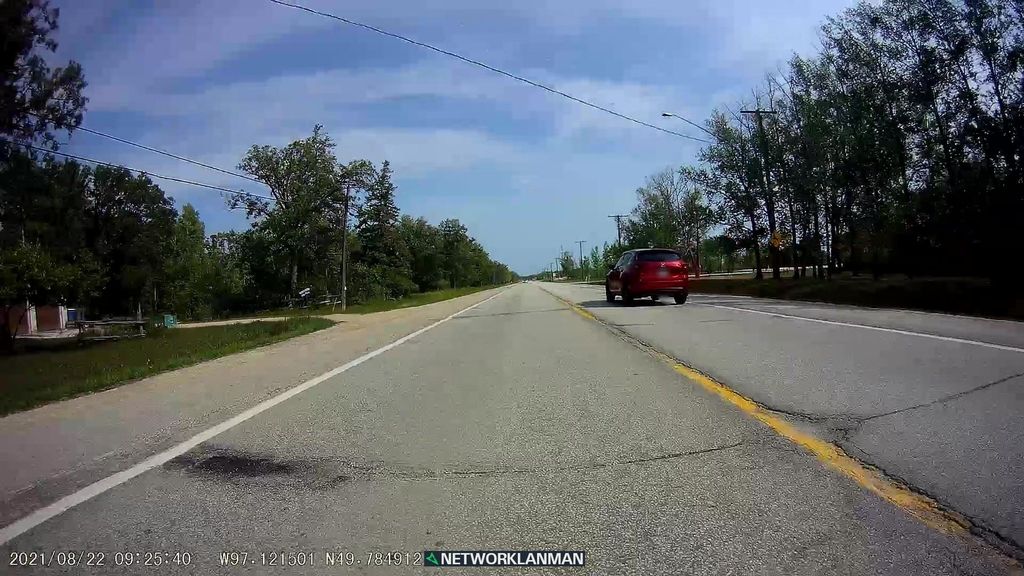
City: winnipeg